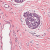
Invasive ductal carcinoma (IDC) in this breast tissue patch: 0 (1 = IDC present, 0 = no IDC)